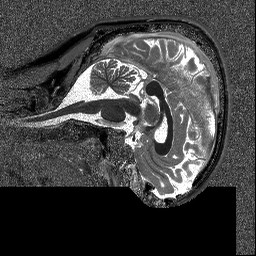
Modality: T1map
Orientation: sagittal
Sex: male